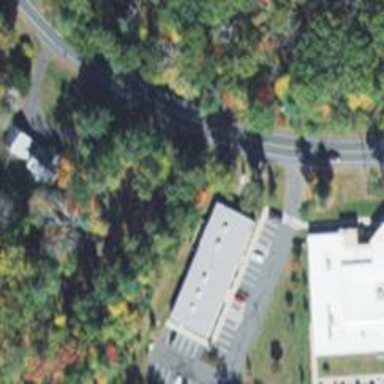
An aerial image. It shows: Veterinary facility.